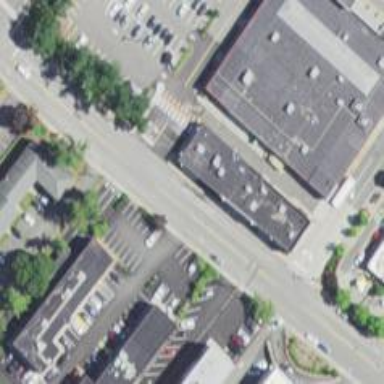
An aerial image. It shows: Retail building.